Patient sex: M
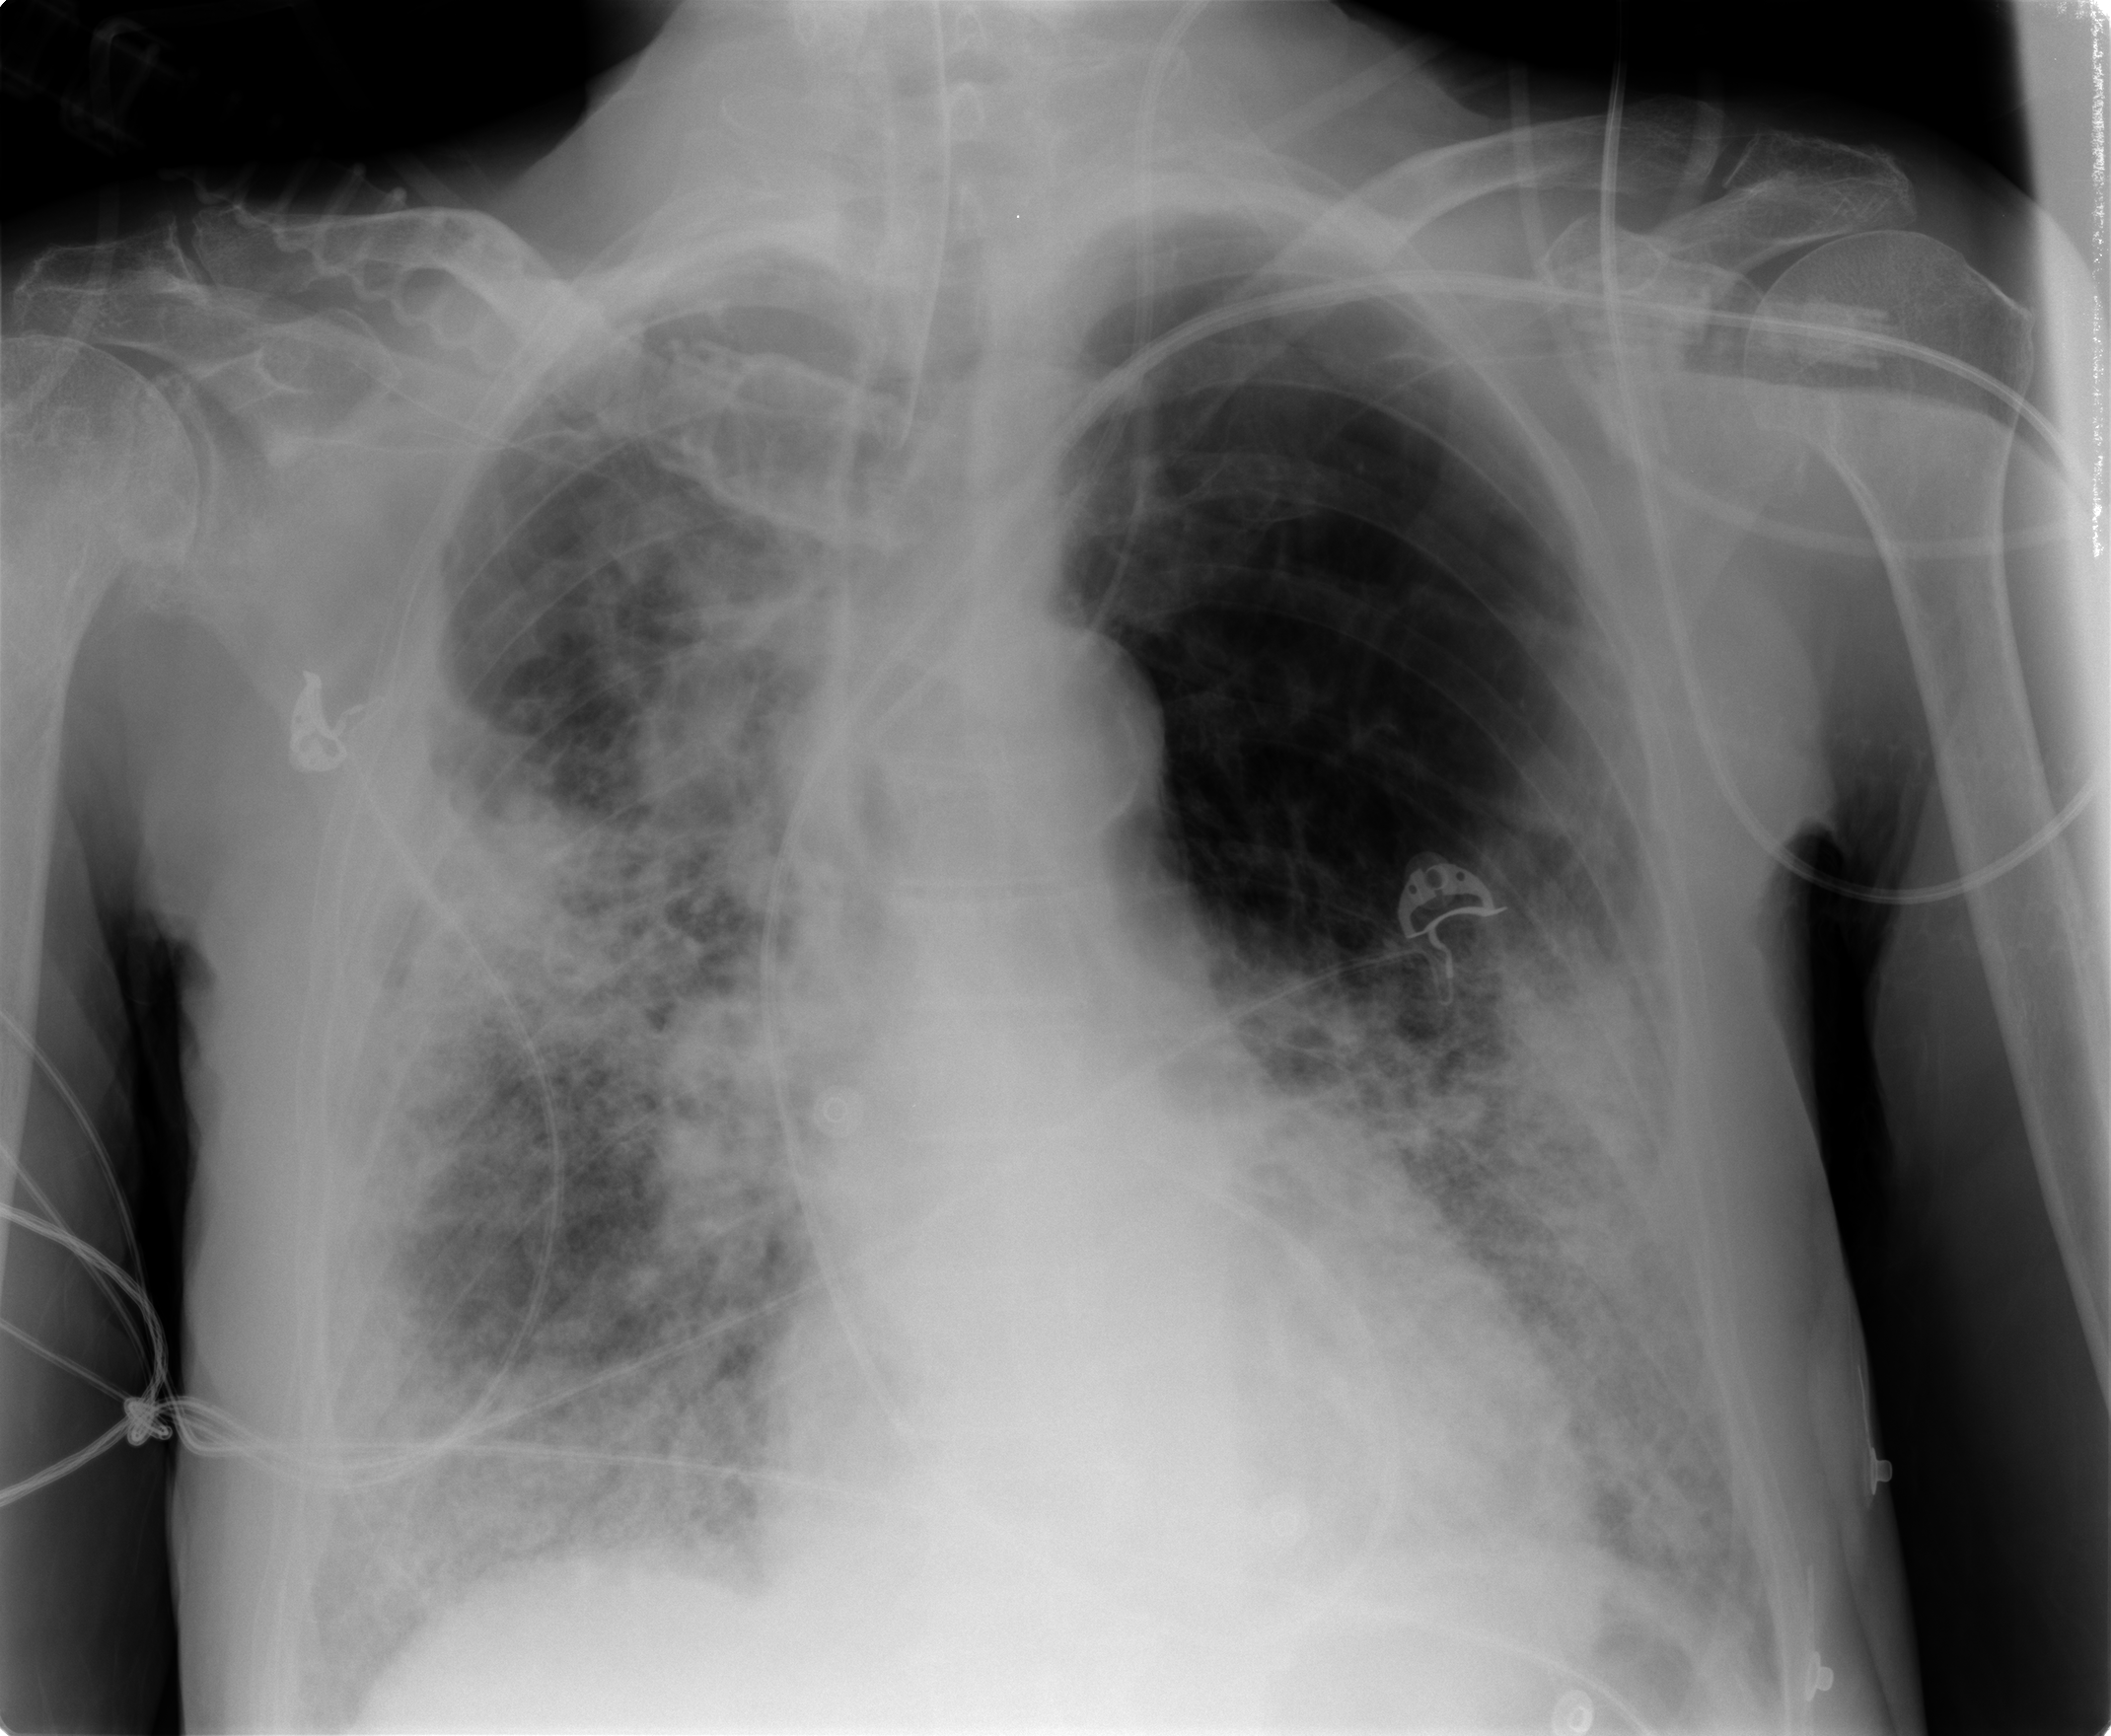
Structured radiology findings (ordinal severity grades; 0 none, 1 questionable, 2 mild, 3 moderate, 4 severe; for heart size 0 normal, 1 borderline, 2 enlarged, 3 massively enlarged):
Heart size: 0
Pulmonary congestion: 2
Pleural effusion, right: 2
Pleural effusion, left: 2
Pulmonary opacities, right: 3
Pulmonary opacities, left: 3
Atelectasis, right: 3
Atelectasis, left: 3